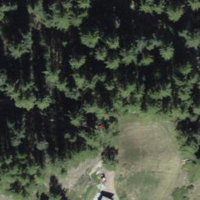
EUNIS habitat code: 43
Species observed at this site:
Montifringilla nivalis